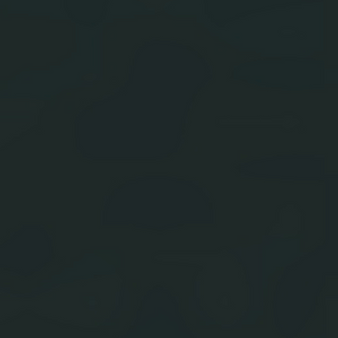
Label: other